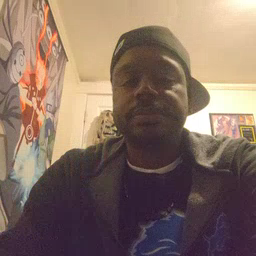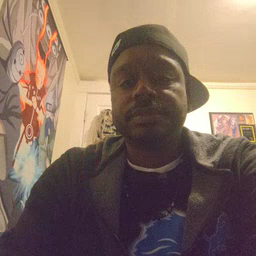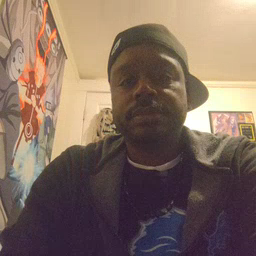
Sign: ear